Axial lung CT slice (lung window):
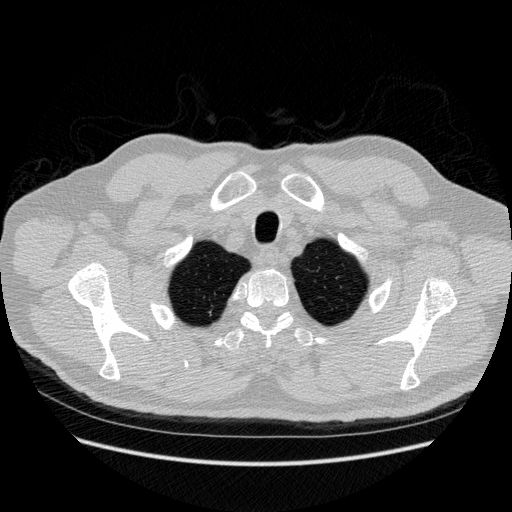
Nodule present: no